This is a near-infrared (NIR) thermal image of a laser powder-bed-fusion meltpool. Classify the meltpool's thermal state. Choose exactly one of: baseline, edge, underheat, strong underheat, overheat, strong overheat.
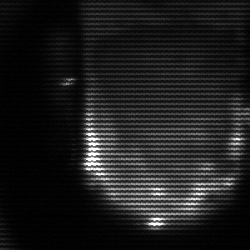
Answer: baseline